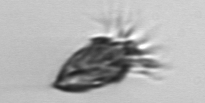
Label: Strombidium_morphotype1